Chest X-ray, PA view. Patient: 10 years old, sex M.
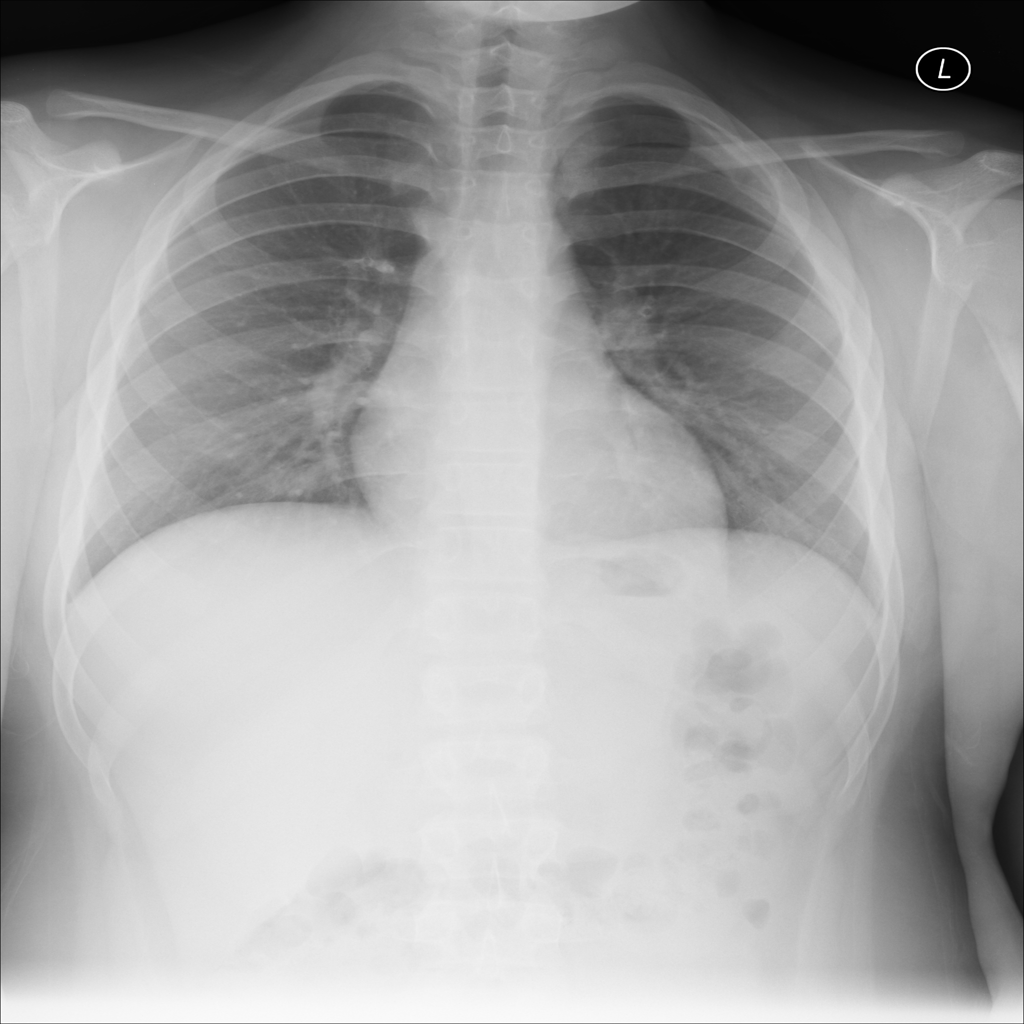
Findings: No Finding